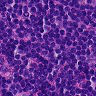
Metastatic tissue present: no